Question: Pointer Detective - Inspecting an Object (instance) and Doing a "PointerDetective openOn: self." leads to a System Error in Pharo?
The object is a WhateverRoot instance (subclass of WAComponent) that has "canBeRoot ^true."
Am I doing something wrong?
My "eagle eye" caught a typo on line 9 of the error. "' error:' ,title asString.". Maybe, just maybe...

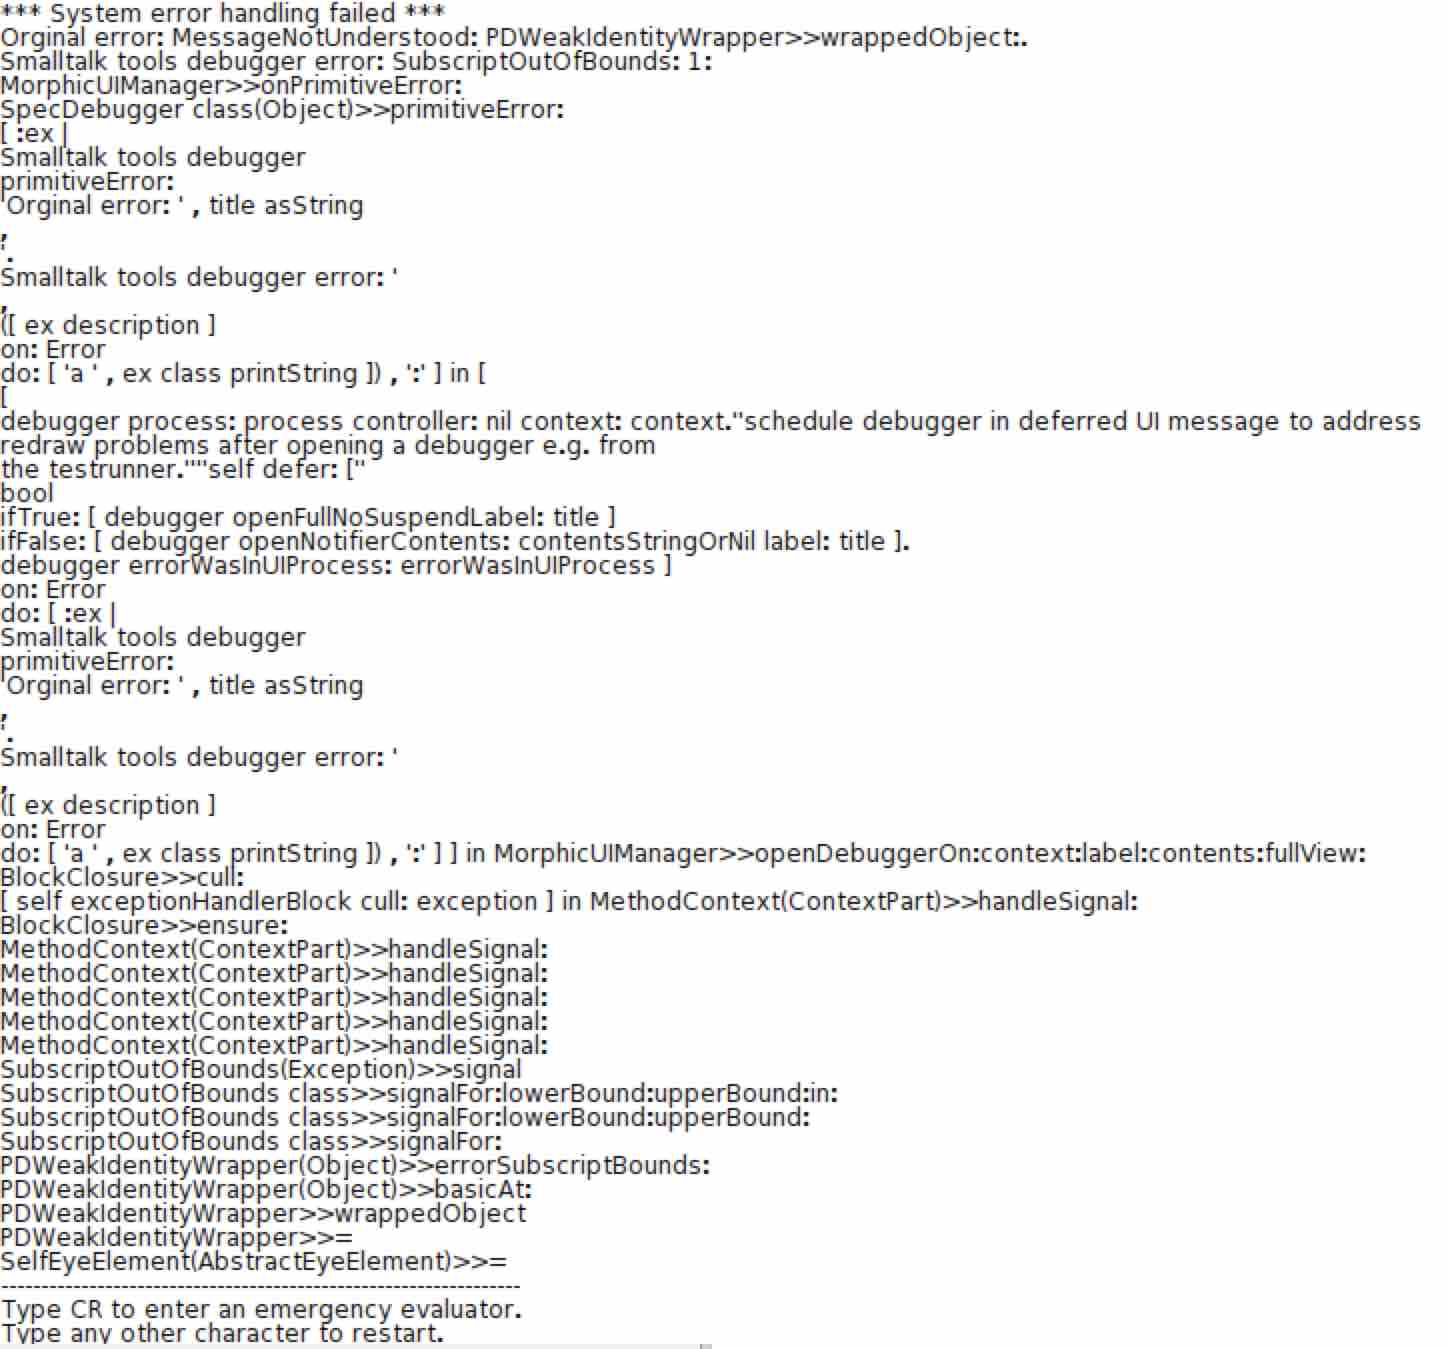
Answer: Managed to zero in closer to the issue. It seems the problem only happens with the latest commit (10) of PointerDetective. The one before that (9) works as advertised. This "weak self" error only happens on the latest commit.
Also tried the latest commit (10) on Squeak 4.5 All In One and on the latest Build of Pharo 4 and they both pop up a Debugger instead of the White Crash.
Easy to replicate, even the example on the <URL> page crashes it.
Steps to replicate:
1. Get Pharo 3
2. Open Monticello
3. Add repository.
4. Open repository.
5. Choose latest commit (10)
6. Load
7. Open Workspace
Paste in and Do It -> White screen press esc to remove.
'''
testObject := 'END5'.
ref1 := { testObject. nil }.
ref2 := { ref1 }.
ref3 := PDTestResource new heldObject: ref2.
ref1 at: 2 put: ref3. "note the reference loop this creates"
PointerDetective openOn: testObject.
'''